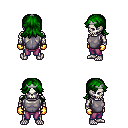
a pixel art fantasy rpg character, male body template, skeleton, steel chest armor, magenta pants, green loose hair, silver tiara, gold gloves, four views (front, back, left, right), 2x2 character sprite sheet, small pixel art, hard edges, no anti-aliasing